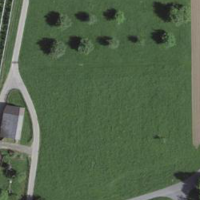
EUNIS habitat code: 40
Species observed at this site:
Fagus sylvatica